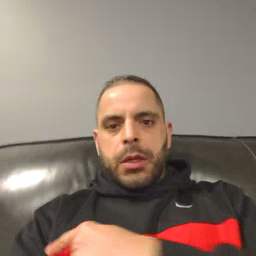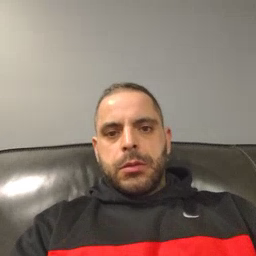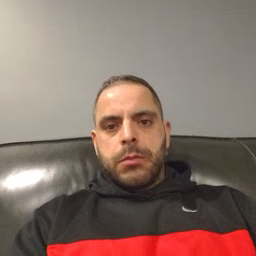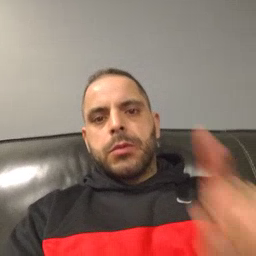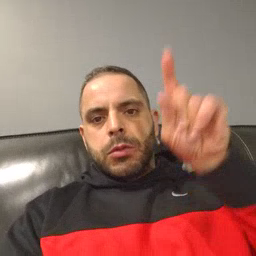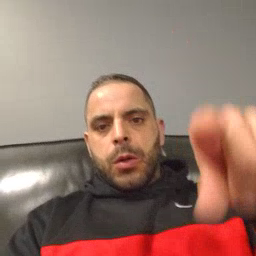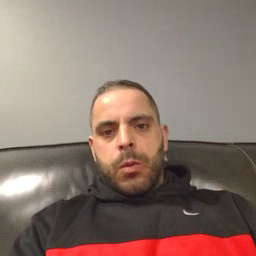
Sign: go